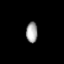
Tissue: lung
Cell type: Epithelial cells
Senescence score: 0.2071
Nuclear area (px): 237
Mean DAPI intensity: 159.245